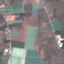
Land use / land cover class: PermanentCrop